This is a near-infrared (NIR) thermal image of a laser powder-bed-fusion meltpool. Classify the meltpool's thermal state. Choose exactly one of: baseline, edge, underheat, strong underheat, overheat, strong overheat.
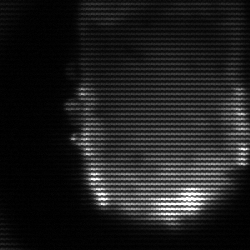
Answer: baseline